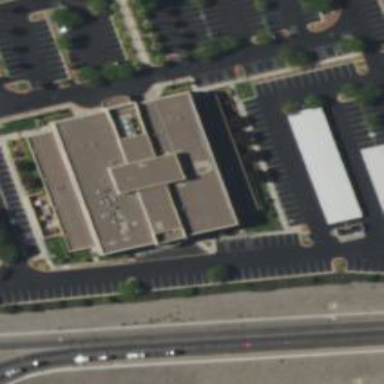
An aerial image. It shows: Healthcare clinic is depicted in the image.